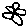
Label: flower